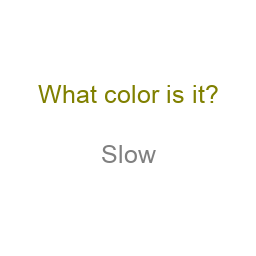
Color: gray
Background color: white
Question text color: olive